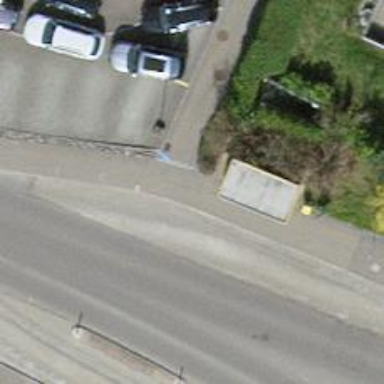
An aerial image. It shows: Bus stop with shelter. It is platform for public transport.